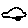
Label: car